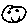
Label: smiley face